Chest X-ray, PA view. Patient: 54 years old, sex F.
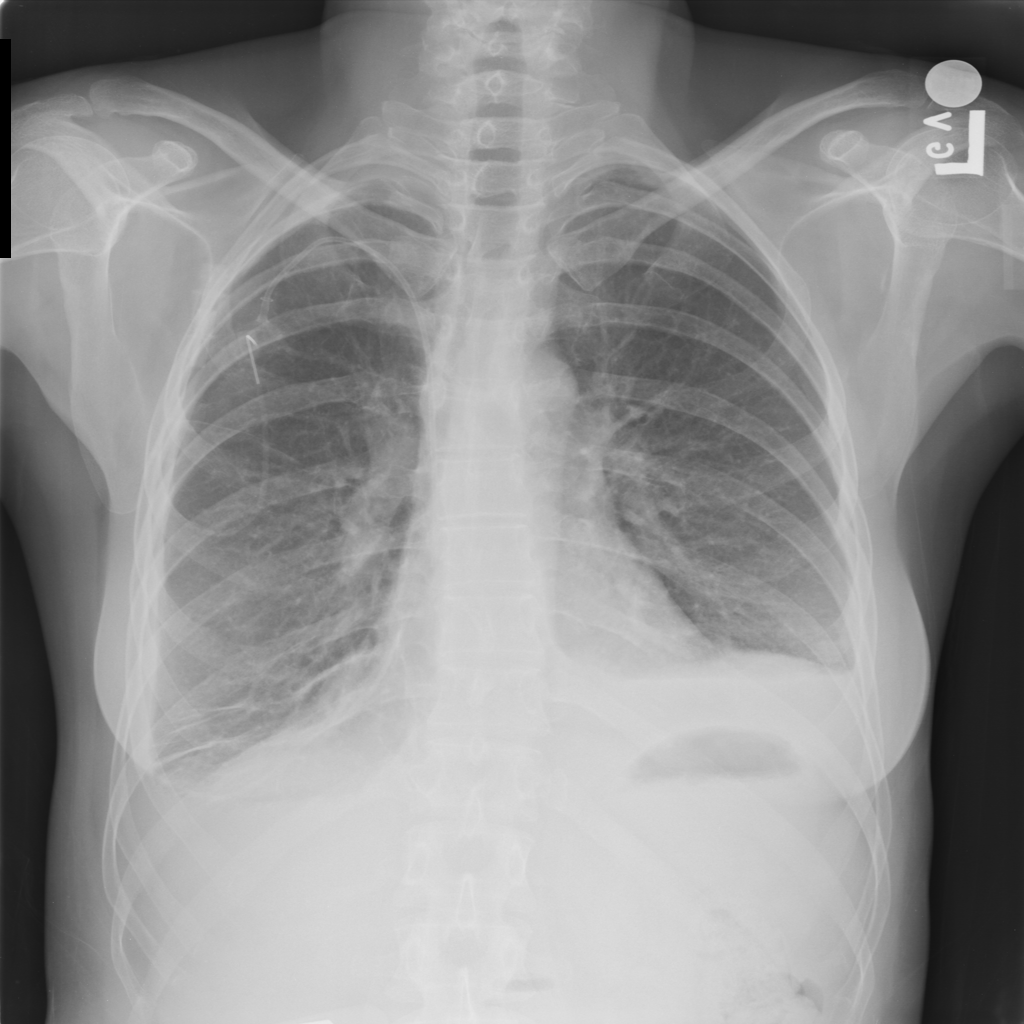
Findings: Atelectasis, Effusion